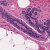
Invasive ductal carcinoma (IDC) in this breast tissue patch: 0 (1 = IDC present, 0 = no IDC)